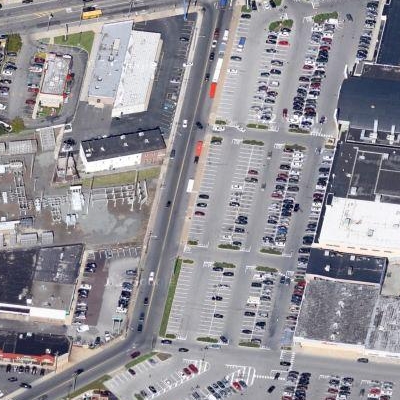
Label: Parking